Brain MRI, t1w sequence, axial 2D slice.
Patient: age 35, sex F, weight 90 kg, height 1.9 m
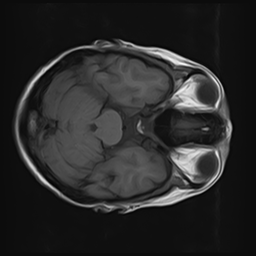